Interaction volume radius: 10 \u00c5
Interaction volume height: 15 \u00c5
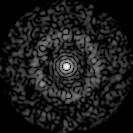
Disorder parameter: 0.8573